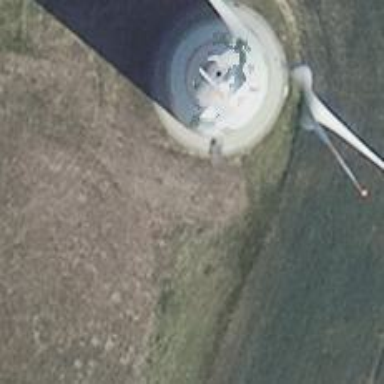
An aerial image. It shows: Wind generator using wind turbines of horizontal axis.